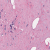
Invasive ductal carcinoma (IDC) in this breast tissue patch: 1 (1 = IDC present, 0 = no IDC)